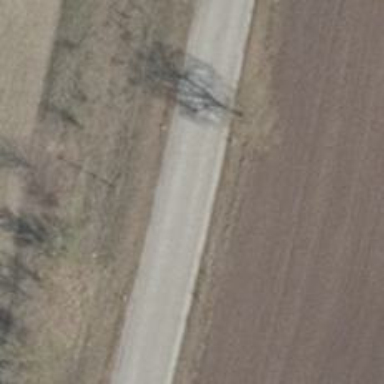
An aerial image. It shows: Secondary road.